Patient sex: F
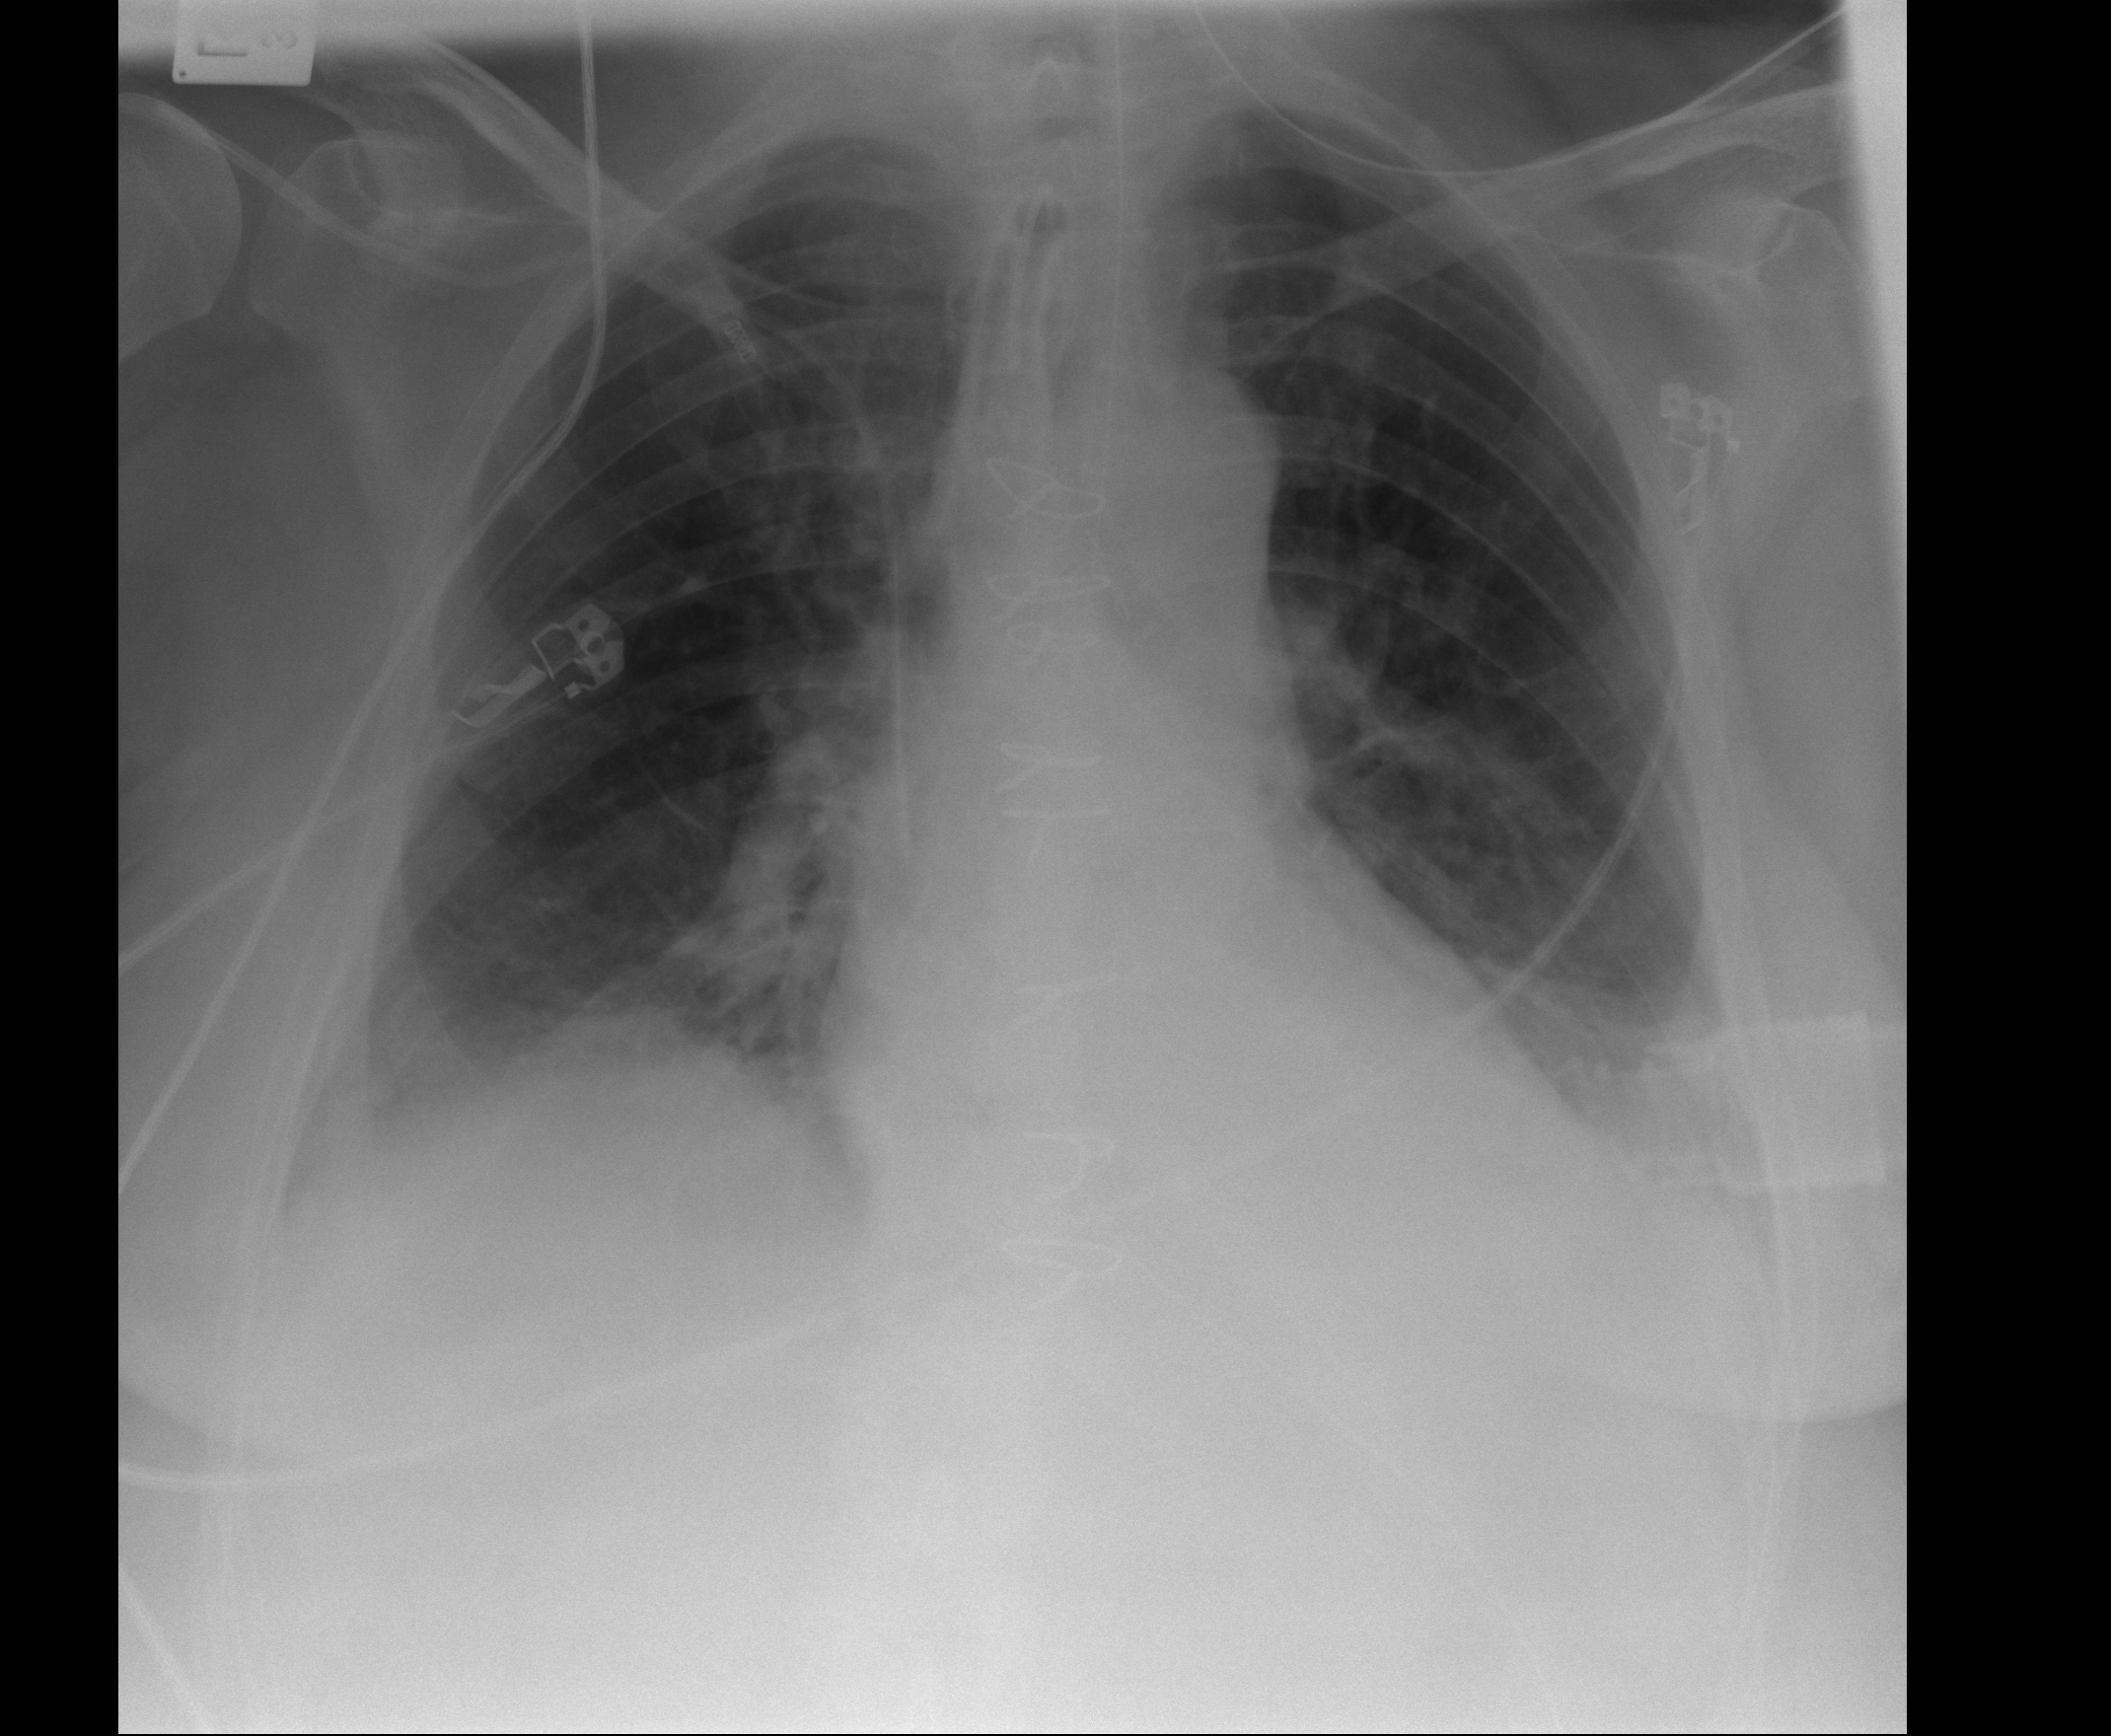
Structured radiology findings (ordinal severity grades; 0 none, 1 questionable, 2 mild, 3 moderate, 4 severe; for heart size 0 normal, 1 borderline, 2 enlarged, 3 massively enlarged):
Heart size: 1
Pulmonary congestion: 1
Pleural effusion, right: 1
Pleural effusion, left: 1
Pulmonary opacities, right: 0
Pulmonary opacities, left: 0
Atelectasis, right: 2
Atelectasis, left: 2